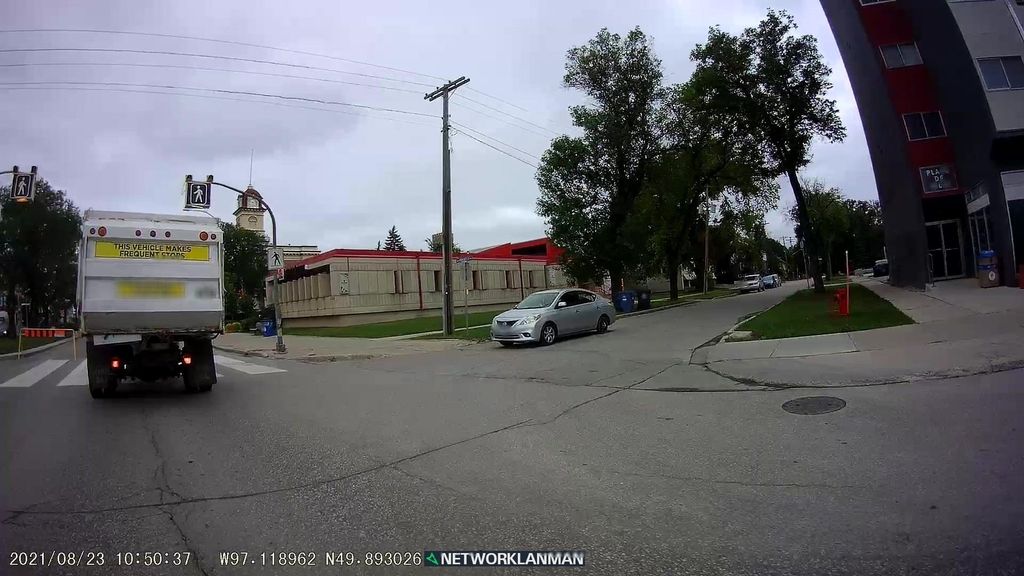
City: winnipeg